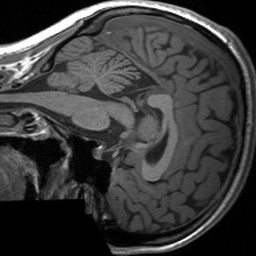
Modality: T1w
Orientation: sagittal
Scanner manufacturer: siemens
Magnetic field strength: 3 T
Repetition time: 1.54 s
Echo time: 0.00234 s